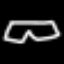
Label: pants